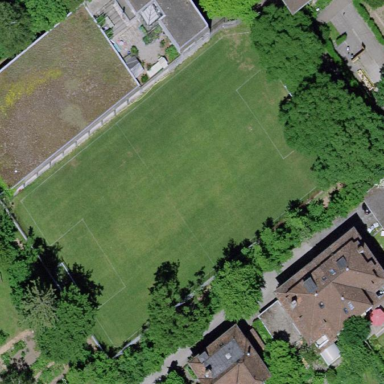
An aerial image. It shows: Soccer pitch for leisureland activities.